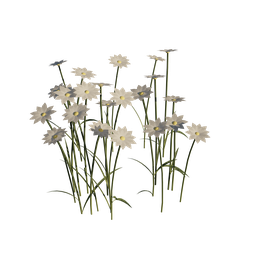
Label: nature